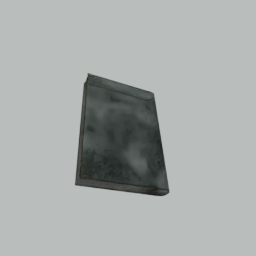
Label: tools